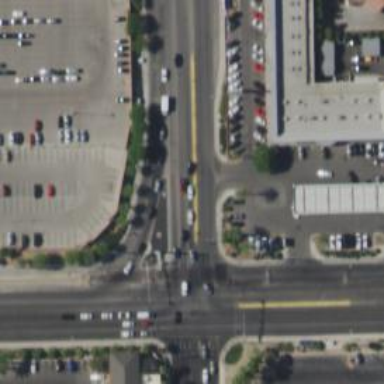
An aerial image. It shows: Solid stop line on the road marking.